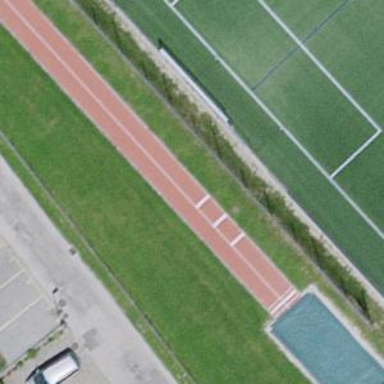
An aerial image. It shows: Track located within leisure land area.